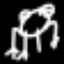
Label: frog